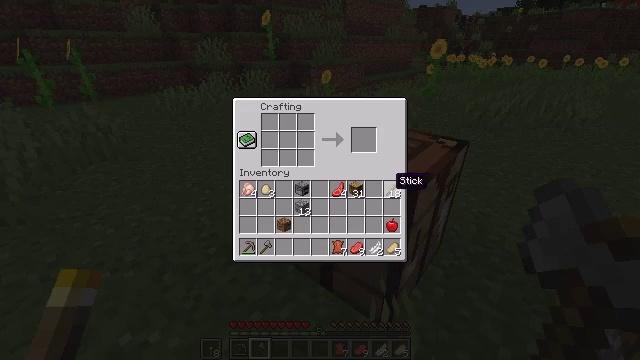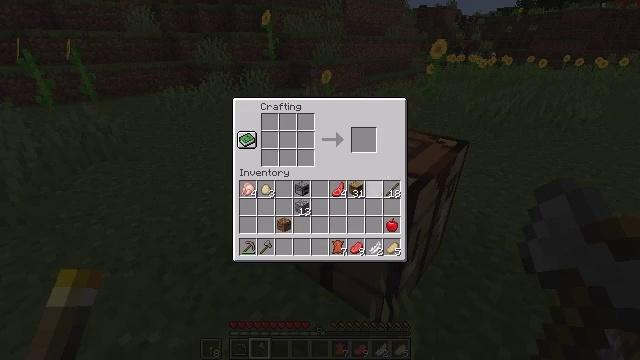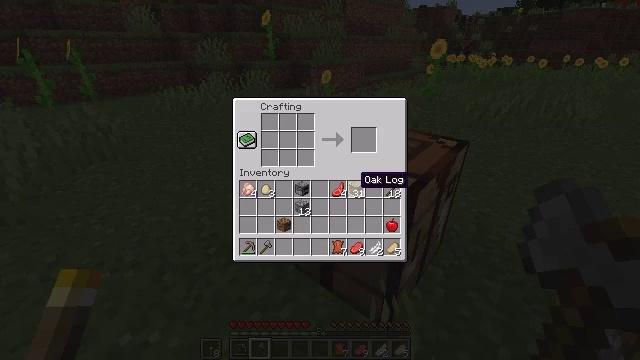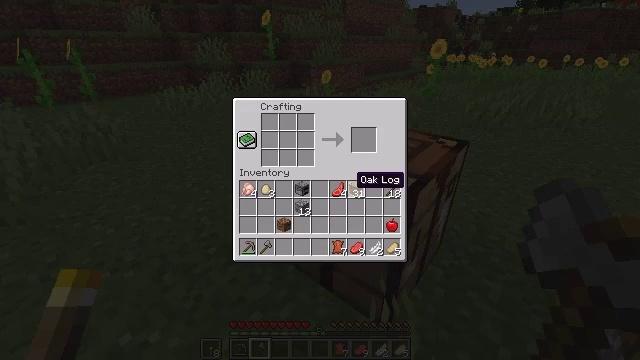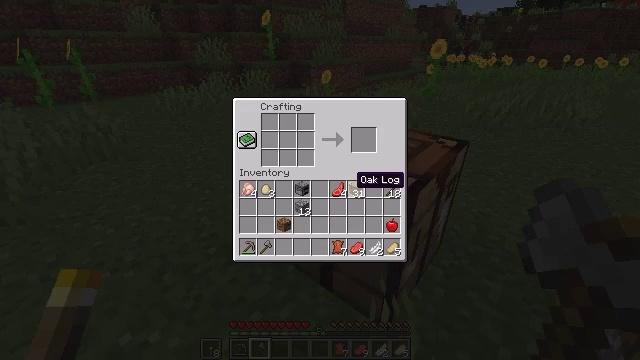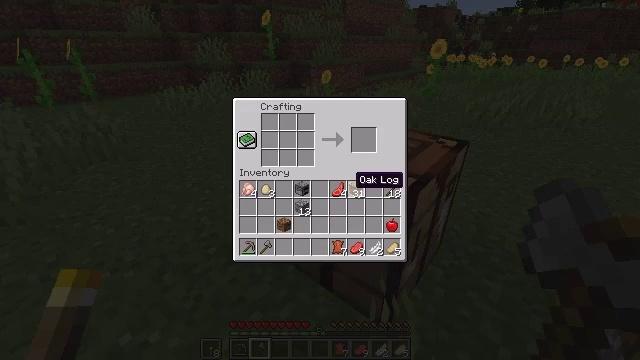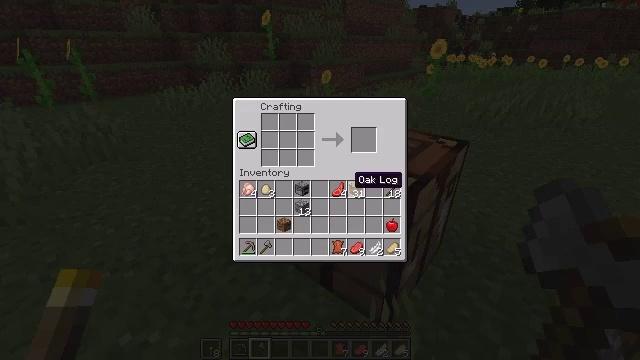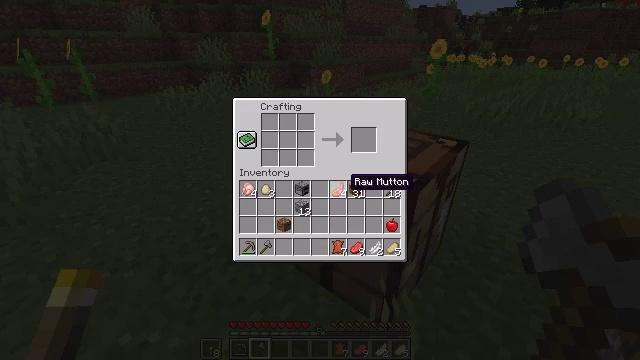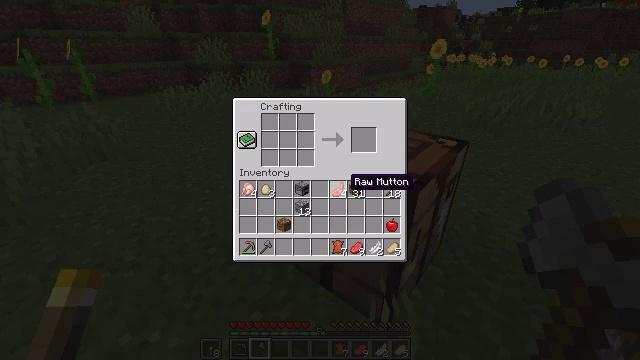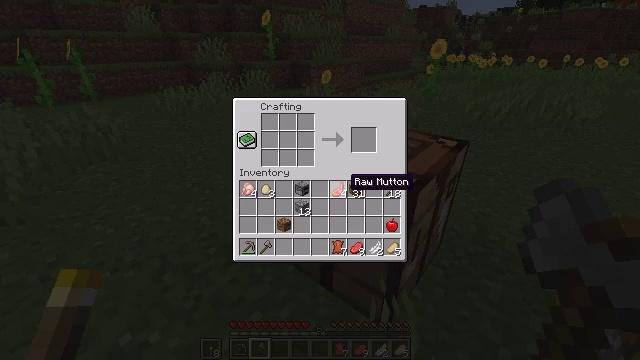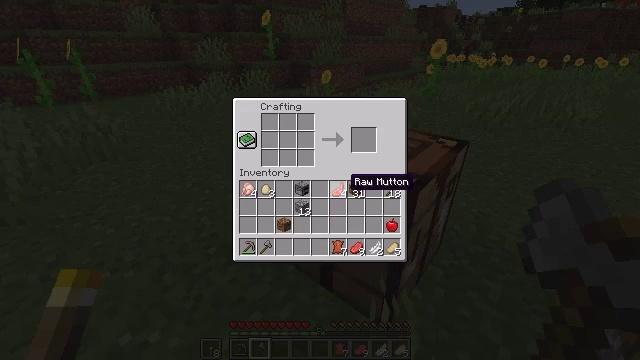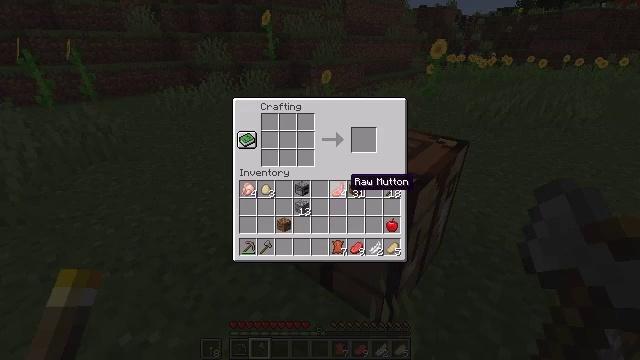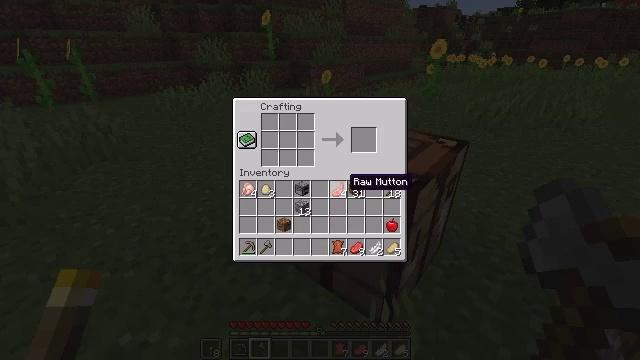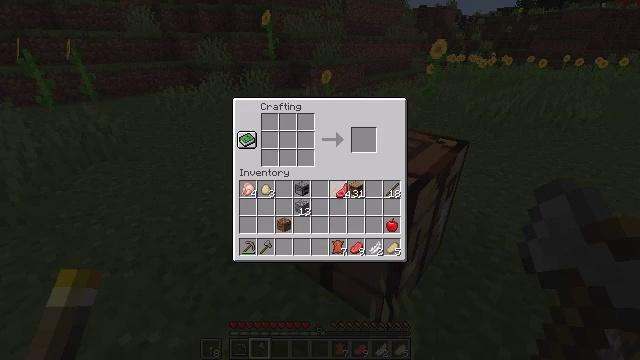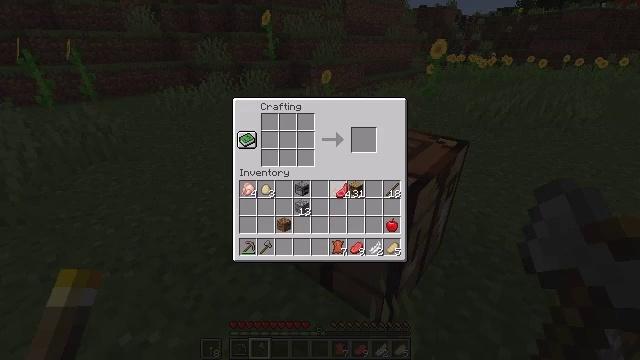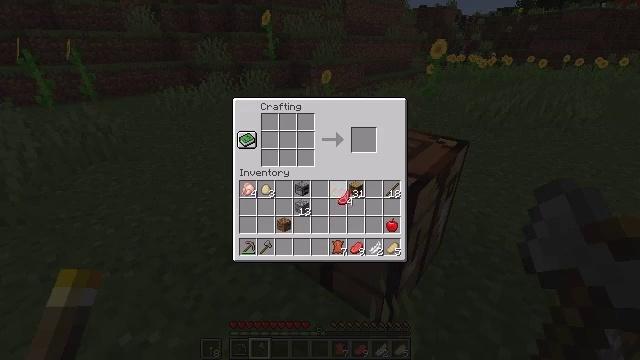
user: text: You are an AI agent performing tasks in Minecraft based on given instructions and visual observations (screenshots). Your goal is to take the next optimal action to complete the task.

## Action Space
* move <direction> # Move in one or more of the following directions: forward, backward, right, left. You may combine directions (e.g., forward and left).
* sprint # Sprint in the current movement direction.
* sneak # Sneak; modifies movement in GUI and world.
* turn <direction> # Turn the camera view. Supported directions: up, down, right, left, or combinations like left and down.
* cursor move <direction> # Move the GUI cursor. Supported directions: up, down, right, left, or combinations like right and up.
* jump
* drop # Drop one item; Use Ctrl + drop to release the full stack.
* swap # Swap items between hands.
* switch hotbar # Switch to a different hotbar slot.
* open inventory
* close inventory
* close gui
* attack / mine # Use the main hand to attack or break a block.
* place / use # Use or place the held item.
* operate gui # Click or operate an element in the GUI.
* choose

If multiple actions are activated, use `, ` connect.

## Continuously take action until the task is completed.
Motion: motion action
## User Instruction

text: Craft a pair of leather leggings.
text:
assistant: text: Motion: cursor move left
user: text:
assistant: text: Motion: cursor move left
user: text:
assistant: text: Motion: no_op
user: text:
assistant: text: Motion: no_op
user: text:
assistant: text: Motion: no_op
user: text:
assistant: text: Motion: no_op
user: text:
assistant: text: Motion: no_op
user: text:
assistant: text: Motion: no_op
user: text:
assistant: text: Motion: no_op
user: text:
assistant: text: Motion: no_op
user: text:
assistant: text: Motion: no_op
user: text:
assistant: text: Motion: no_op
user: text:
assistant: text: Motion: operate gui
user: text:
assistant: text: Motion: operate gui
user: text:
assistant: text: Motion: operate gui
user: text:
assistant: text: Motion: cursor move right and down
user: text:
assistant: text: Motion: no_op
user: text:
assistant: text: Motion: no_op
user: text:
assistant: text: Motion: no_op
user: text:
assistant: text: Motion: no_op
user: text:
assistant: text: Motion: cursor move right
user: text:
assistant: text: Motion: no_op
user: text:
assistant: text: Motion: no_op
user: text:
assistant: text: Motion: no_op
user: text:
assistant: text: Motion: operate gui
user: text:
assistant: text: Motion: operate gui
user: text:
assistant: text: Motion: no_op
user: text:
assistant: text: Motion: no_op
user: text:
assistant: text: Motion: no_op
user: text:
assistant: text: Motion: cursor move left and down